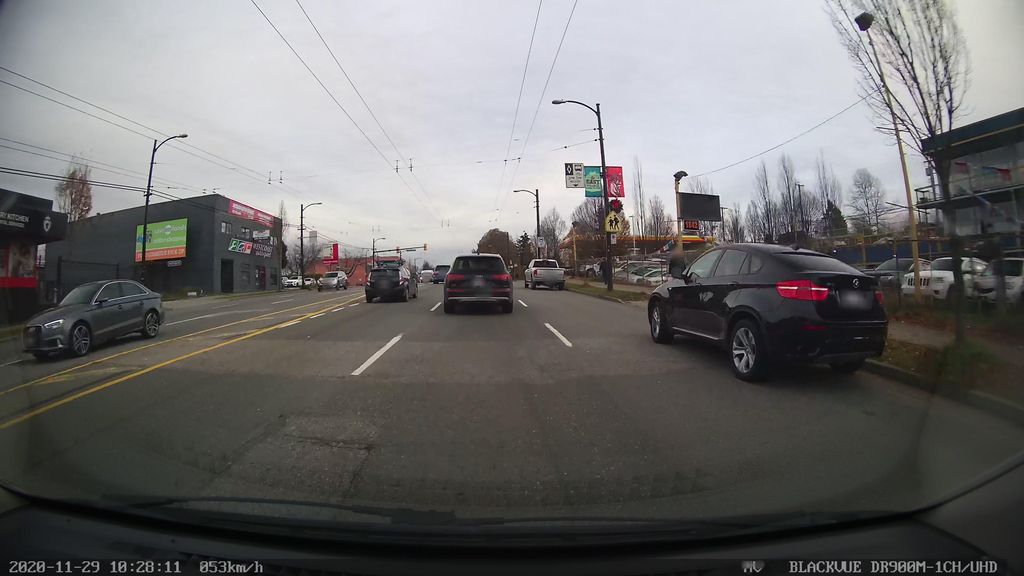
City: vancouver